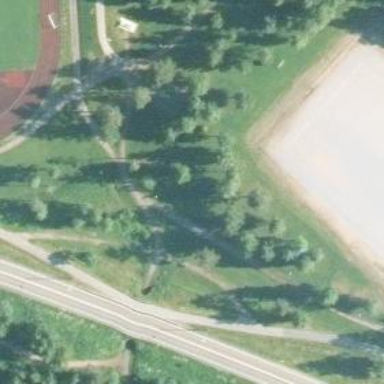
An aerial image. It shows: Footway road designed for Nordic skiing. The piste is groomed for both classic and skating techniques.